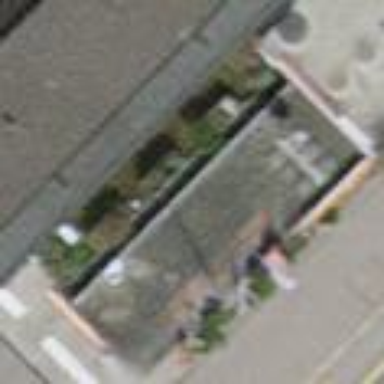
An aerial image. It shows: View of roof of building.